Question: I have a simple problem with multithreading that I just cant figure out. I tried synchronizing methods and using locks but none of these worked so I hope someone here could help me.
'''
public void startThreads(ArrayList<ArrayList<Tocka>> pLista) {
ScheduledThreadPoolExecutor eventPool = new ScheduledThreadPoolExecutor(pLista.size());
for(int i=0; i<pLista.size(); i++) {
eventPool.execute(new Dretva(pLista.get(i),i));
}
}
public synchronized void run() {
lock.lock();
System.out.print(this.id + ". ");
optimalnost.printOrder(this.lista);
double distance = optimalnost.getDistanceList(this.lista);
System.out.println(" - " + distance);
System.out.println();
checkMin(distance);
lock.unlock();
}
'''
I call from test class startThreads method with List of lists(startThreads and thread are in separated classes). In class Dretva (thread), I have a run code which executes some calculations with list which is passed as argument and prints calculation. In my example there are 6 lists and I'm trying to pass all of them, but one at the time. When I don't use threads it works fine, but with threads like these i get messed up and shuffled output.
I need help how to make other threads wait while active thread isn't finished.
Here is screenshot of my problem:

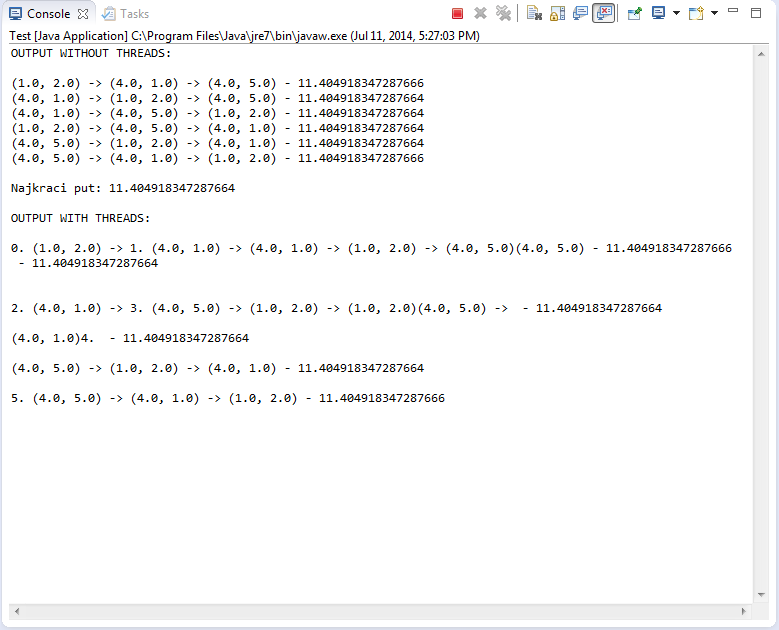
Answer: The synchronized method is synchronized on that object, not globally.
Just pass in an object and synchronize on that:
'''
public void startThreads(ArrayList<ArrayList<Tocka>> pLista) {
final Object lockOb = new Object();
ScheduledThreadPoolExecutor eventPool = new ScheduledThreadPoolExecutor(pLista.size());
for(int i=0; i<pLista.size(); i++) {
eventPool.execute(new Dretva(lockOb, pLista.get(i),i));
}
}
Object lockOb;
public void run() {
synchronized(lockOb) {
System.out.print(this.id + ". ");
optimalnost.printOrder(this.lista);
double distance = optimalnost.getDistanceList(this.lista);
System.out.println(" - " + distance);
System.out.println();
checkMin(distance);
}
}
'''
Now all the objects are sharing one lock object and are all synchronizing on that, so only one will run at a time. This does entirely defeat the point of using threads though as you have created lots of threads, then deliberately made it so only one of those threads can execute at a time.
As a side note you should always use a 'try finally' block for any sort of lock object that needs unlocking.